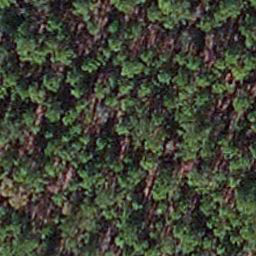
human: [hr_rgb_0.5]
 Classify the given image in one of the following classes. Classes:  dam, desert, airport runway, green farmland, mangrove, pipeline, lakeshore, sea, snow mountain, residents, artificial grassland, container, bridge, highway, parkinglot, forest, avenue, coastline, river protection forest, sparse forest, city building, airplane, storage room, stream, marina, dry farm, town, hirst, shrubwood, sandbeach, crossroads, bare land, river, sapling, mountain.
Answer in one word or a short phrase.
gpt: sapling